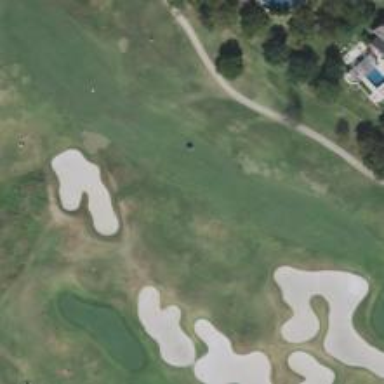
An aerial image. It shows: View of golf hole.